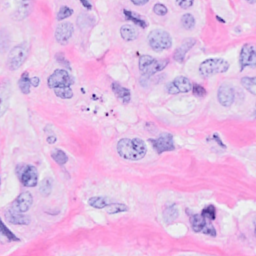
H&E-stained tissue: Breast